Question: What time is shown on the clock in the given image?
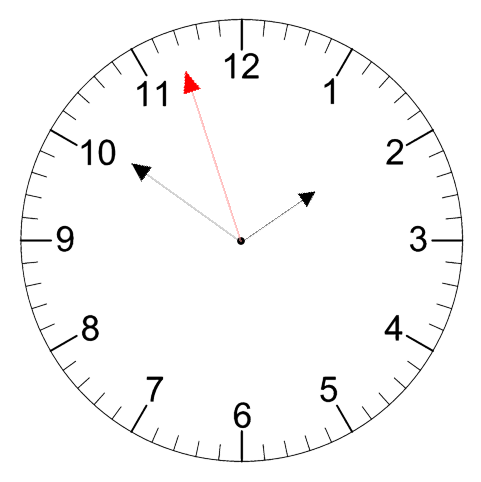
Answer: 01:50:57